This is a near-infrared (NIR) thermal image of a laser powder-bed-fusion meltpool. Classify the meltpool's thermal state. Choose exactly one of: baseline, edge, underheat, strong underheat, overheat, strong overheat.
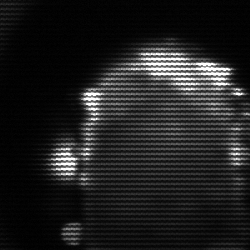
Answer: baseline